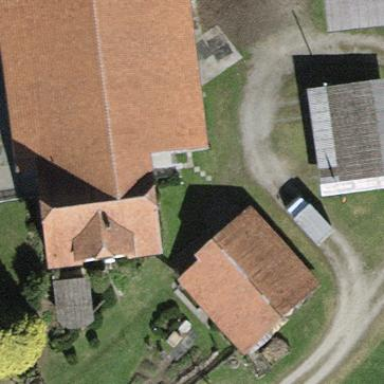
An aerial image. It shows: Farmyard area.